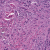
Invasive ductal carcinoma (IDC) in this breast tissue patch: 1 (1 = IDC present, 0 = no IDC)